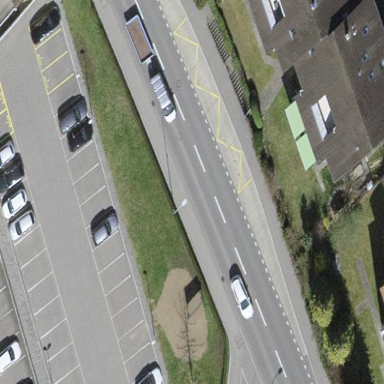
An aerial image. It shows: Parking area with asphalt surface.